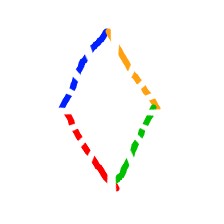
Shape: rhombus